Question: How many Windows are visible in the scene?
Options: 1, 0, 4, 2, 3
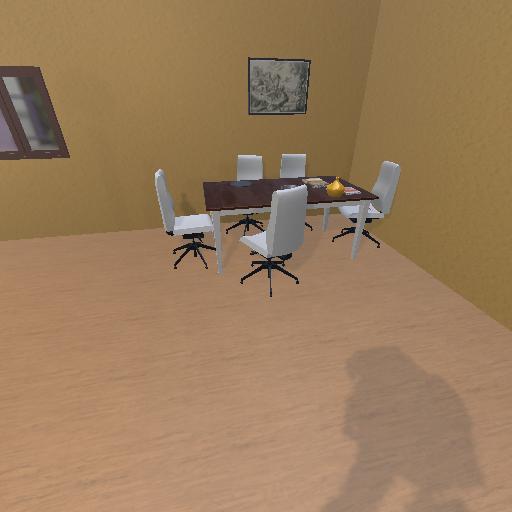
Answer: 1